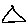
Label: triangle